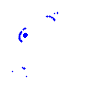
Particle: kaon